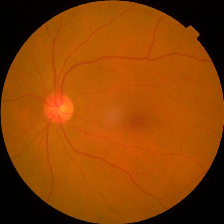
Diabetic retinopathy grade: No DR